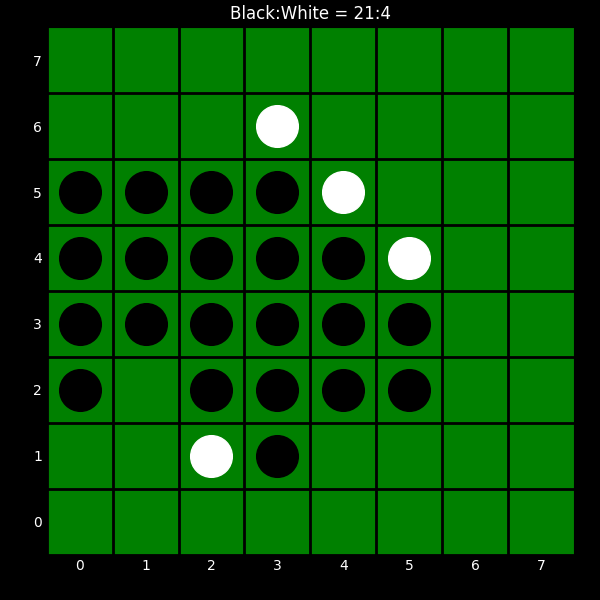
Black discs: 21
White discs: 4